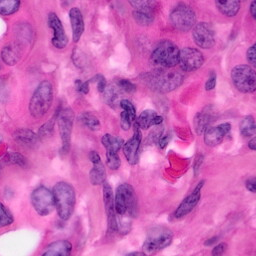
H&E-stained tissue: Pancreatic